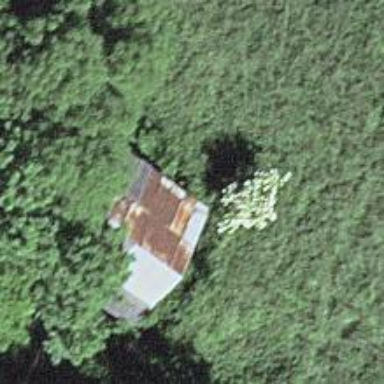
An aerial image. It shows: Shed.